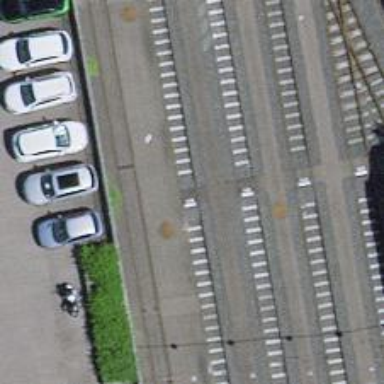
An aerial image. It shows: Tram railway yard with electrified contact line.